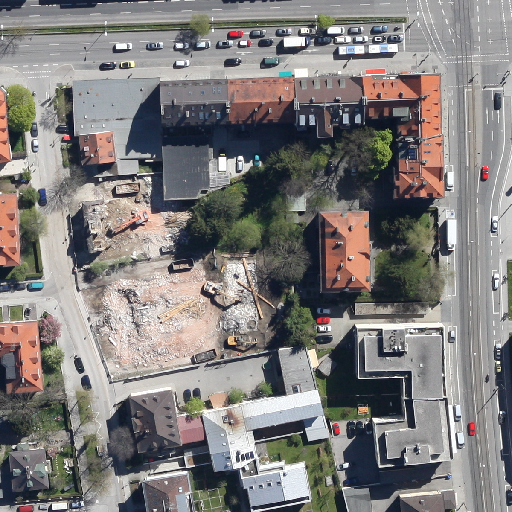
Referring expression: impervious surface